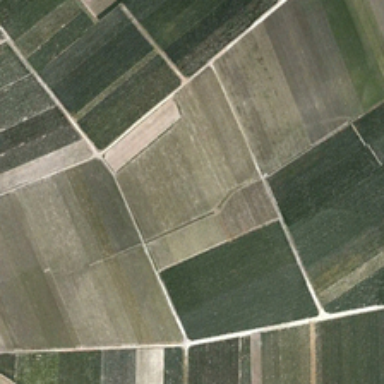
There are some white trails around the farm .